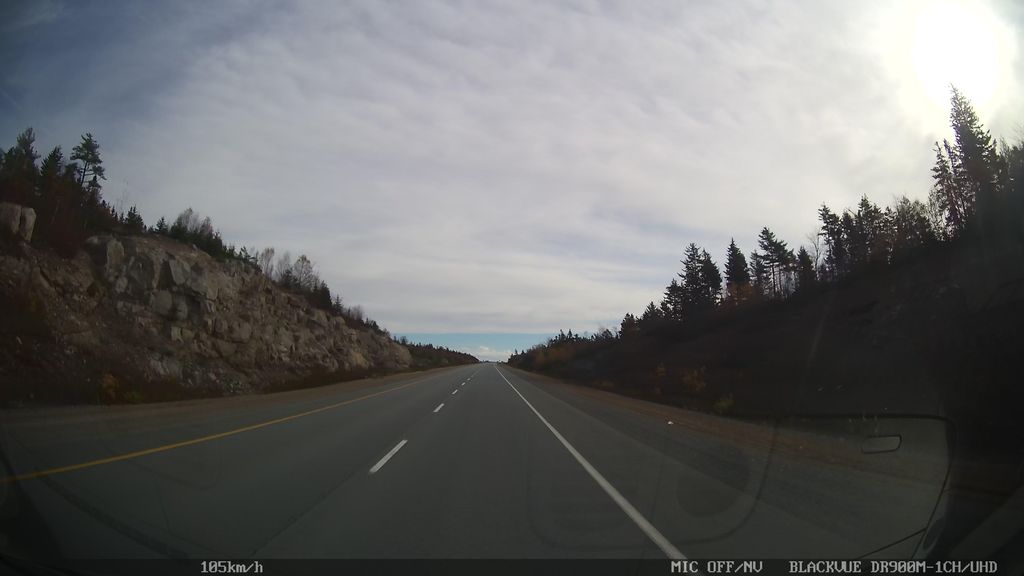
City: halifax